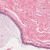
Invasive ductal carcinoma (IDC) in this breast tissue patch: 0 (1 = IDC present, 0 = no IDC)